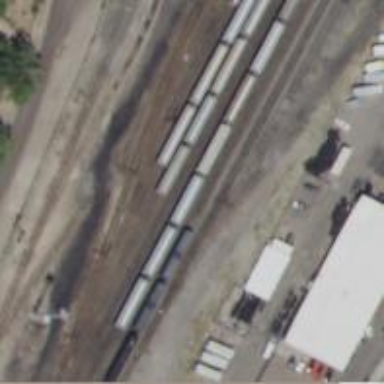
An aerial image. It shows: Railway siding with rails.